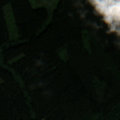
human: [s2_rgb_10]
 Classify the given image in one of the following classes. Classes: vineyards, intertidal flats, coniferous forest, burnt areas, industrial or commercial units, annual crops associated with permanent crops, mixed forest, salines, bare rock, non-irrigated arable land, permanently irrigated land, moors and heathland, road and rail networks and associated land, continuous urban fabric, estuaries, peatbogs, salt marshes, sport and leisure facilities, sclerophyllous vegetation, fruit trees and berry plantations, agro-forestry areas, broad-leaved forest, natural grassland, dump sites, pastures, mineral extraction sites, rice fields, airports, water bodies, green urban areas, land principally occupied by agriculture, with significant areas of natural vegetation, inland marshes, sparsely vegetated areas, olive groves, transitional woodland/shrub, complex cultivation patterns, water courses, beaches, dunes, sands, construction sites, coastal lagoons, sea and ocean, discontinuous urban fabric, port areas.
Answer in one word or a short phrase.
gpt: pastures, coniferous forest, transitional woodland/shrub